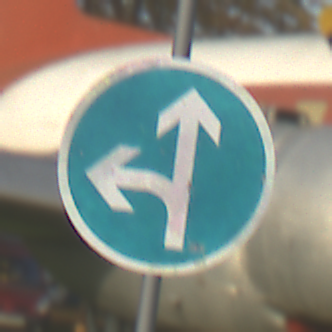
Verkehrszeichen: VorgeschriebeneFahrtrichtungGeradeausOderLinks
Umgebung: Outdoor, Special
Tageszeit: SunriseSunset
Wetter: Clear
Licht: Natural
Jahreszeit: NotSpecified
Kontrast: MediumContrast